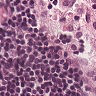
Metastatic tissue present: no